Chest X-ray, PA view. Patient: 30 years old, sex F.
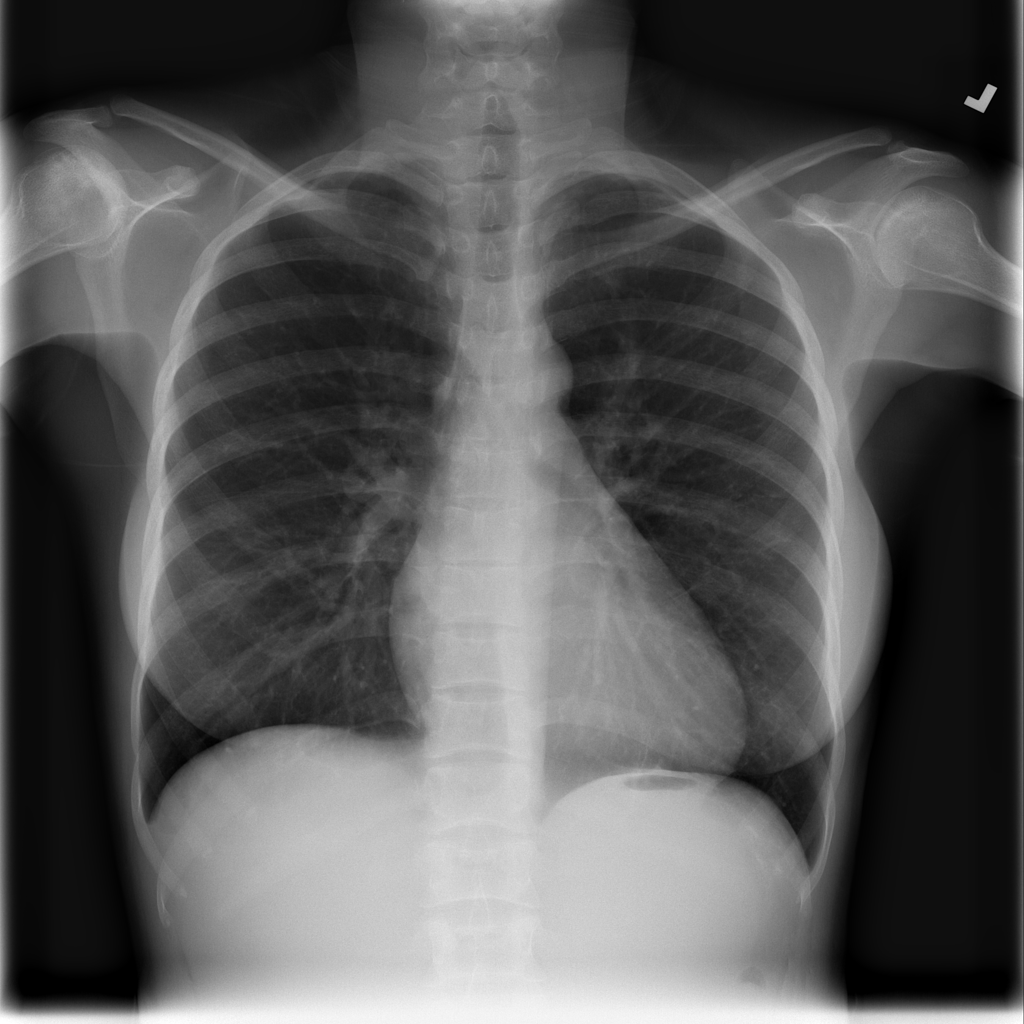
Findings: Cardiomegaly